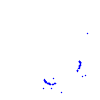
Particle: proton